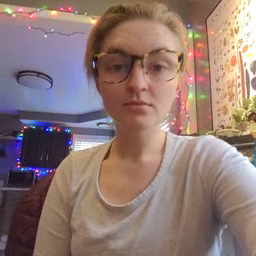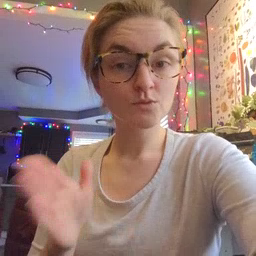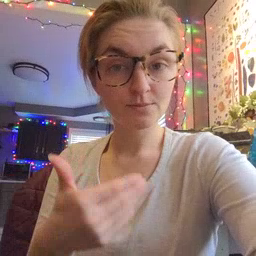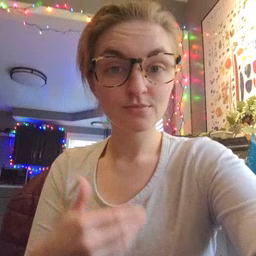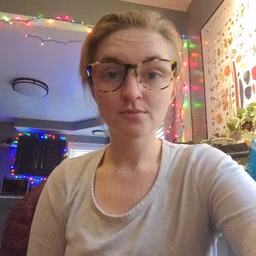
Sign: room